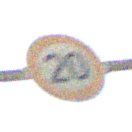
Verkehrszeichen: Geschwindigkeit20
Umgebung: Outdoor, Nature
Tageszeit: Night
Wetter: Clear
Licht: Natural
Jahreszeit: NotSpecified
Kontrast: HighContrast